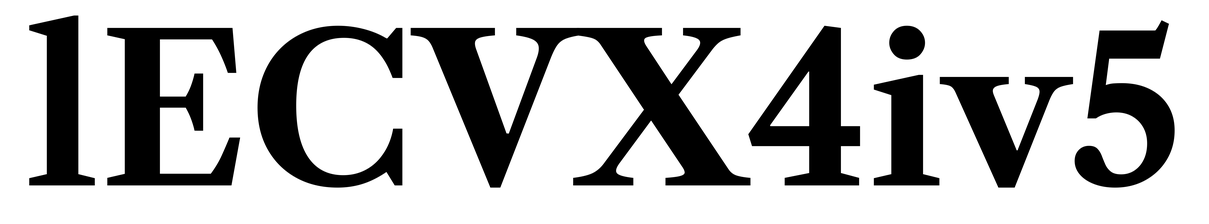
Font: LibreCaslonText_Bold